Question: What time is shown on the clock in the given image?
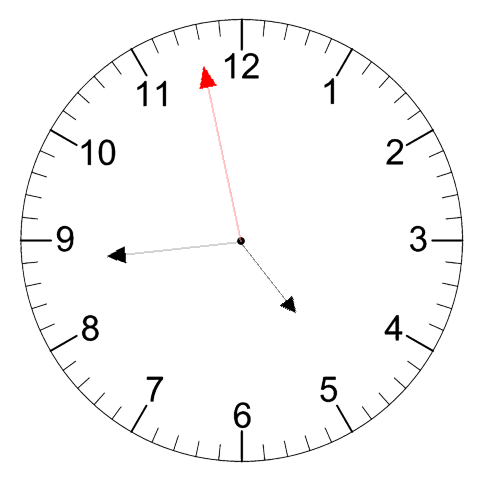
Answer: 04:43:58